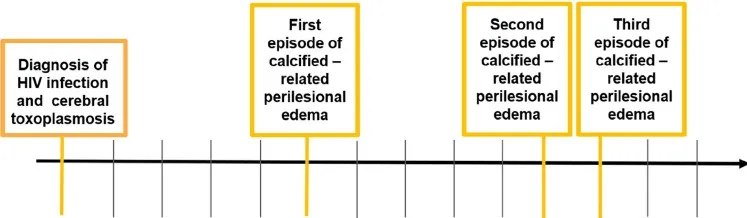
Timeline of the case report. cART: combined antiretroviral therapy.
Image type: chart (chart)